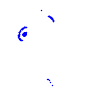
Particle: kaon